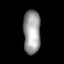
Tissue: lung
Cell type: Epithelial cells
Senescence score: 0.23
Nuclear area (px): 742
Mean DAPI intensity: 155.387